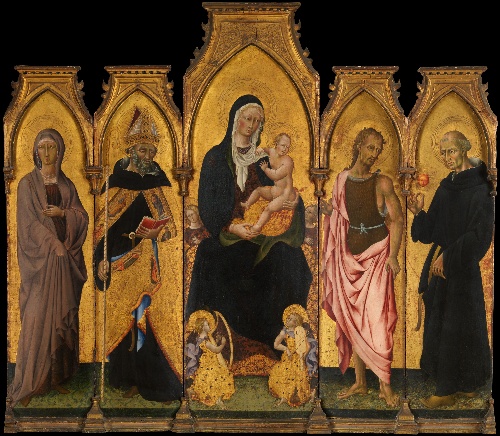
Title: Madonna and Child with Saints
Artist: Giovanni di Paolo (Giovanni di Paolo di Grazia)
Artist bio: Italian, Siena 1398–1482 Siena
Date: 1454
Object type: Painting, polyptych
Classification: Paintings
Medium: Tempera on wood, gold ground
Dimensions: Central panel 82 3/4 x 25 7/8 in. (210.2 x 65.7 cm); left panels 70 7/8 x 16 7/8 in. (180 x 42.9 cm), 70 7/8 x 16 3/4 in. (180 x 42.5 cm); right panels 70 7/8 x 16 7/8 in. (180 x 42.9 cm), 70 7/8 x 16 3/4 in. (180 x 42.5 cm)
Department: European Paintings
Credit line: The Friedsam Collection, Bequest of Michael Friedsam, 1931
Accession year: 1932
Repository: Metropolitan Museum of Art, New York, NY
Tags: Madonna and Child|Saint John the Baptist|Saints|Musical Instruments